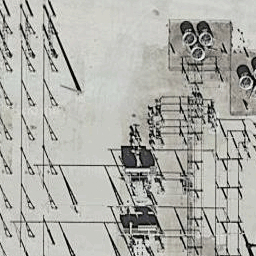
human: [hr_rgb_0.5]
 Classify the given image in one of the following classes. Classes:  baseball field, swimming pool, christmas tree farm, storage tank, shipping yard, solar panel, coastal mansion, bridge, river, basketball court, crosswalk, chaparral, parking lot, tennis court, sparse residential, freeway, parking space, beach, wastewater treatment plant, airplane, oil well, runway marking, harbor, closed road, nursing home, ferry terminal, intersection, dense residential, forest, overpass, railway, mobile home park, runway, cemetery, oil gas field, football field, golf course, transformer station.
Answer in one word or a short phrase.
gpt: transformer station